Question: In the following picture of an Excel sheet, the heading of the first column, and then of every 7th column after that, contains a month and a year.

I am trying to think of some code which would make entering complete dates under these headings faster. Since the month and the year are already present, I'm thinking there must be a way to enter just the day, and get the whole thing. For example, if "21" were entered in cell A26, "2/21/2015" would result.
Anyone have an idea for how I might get this output?
Edit: Thanks to the helpful replies on this forum, I figured out exactly how to do this. Here is the code for my finished product, in case anyone wants to do something similar:
'''
Private Sub Worksheet_change(ByVal Selection As Range)
Set Sel = Selection
If Sel.Count > 1 Then
Exit Sub
End If
If (Sel.Column - 1) Mod 7 = 0 Or Sel.Column = 1 Then
'''
'In my case, date columns always follow the pattern of 1, 8, 15...
'''
If Sel.Value > 31 Or Sel.Value = "" Then
Exit Sub
Else
Sel.NumberFormat = "General"
Sel.Value = Left(Cells(1, Sel.Column), InStr(Cells(1, Sel.Column), ",") - 1) & " " & _
Sel.Value & Right(Cells(1, Sel.Column), 6)
Selection.NumberFormat = "m/d/yyyy"
End If
End If
End Sub
'''
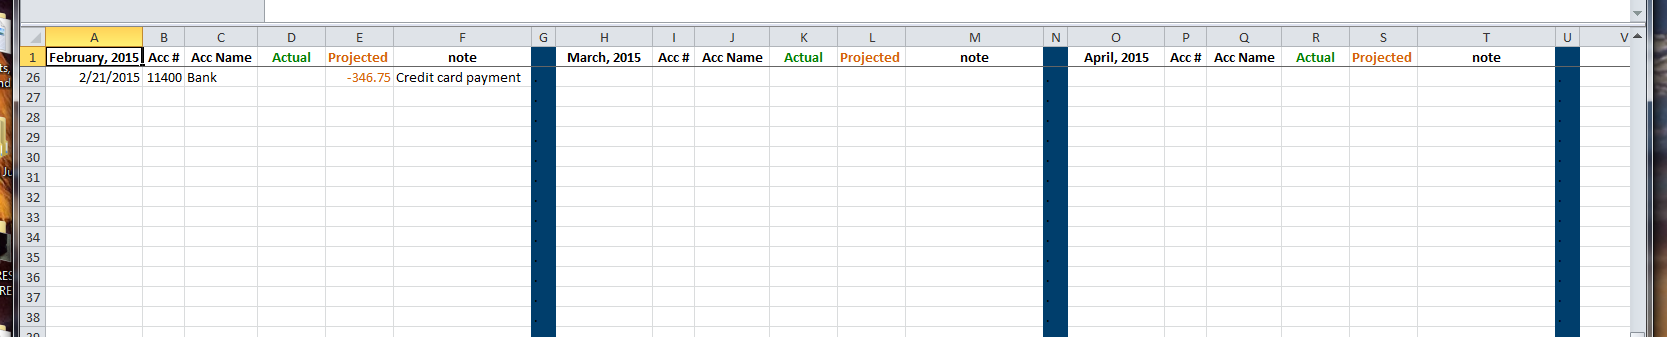
Answer: How about entering the day numbers, selecting the range where these day numbers are entered, and running the below:
'''
Sub Add_month_year()
Dim c As Range
For Each c In Selection
c = Left(Cells(1, c.Column), InStr(Cells(1, c.Column), ",") - 1) & " " & _
c.Value & Right(Cells(1, c.Column), 6)
Next
End Sub
'''
This should return the full dates in date code, which you can then format as you see fit.